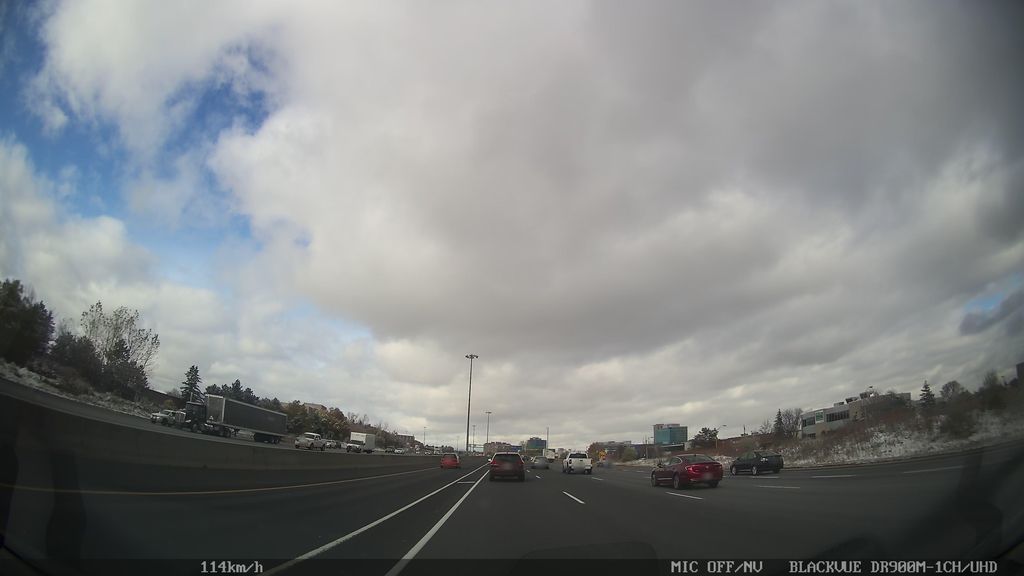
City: toronto